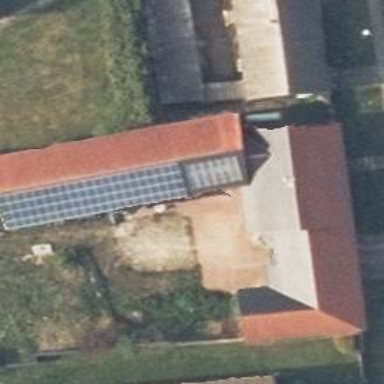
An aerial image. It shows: Solar photovoltaic panel generator producing electricity in small installation.